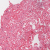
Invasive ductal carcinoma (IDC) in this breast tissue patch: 0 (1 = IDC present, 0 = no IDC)